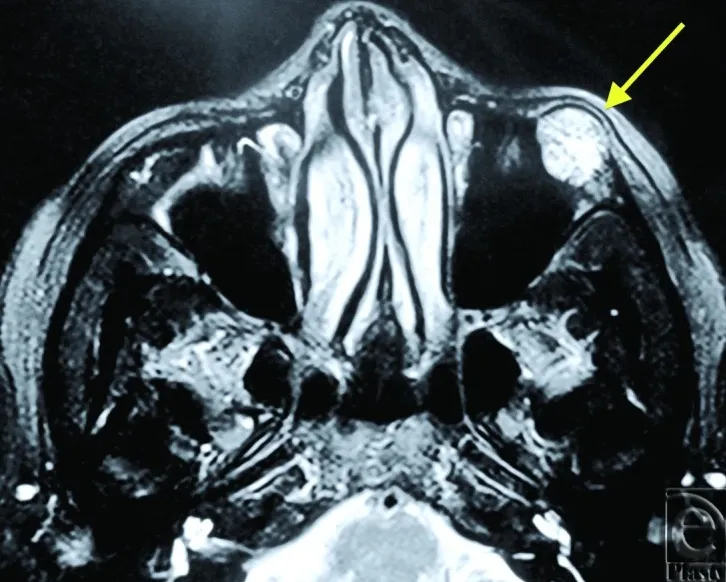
Axial MRI image of the infraorbital lesion.
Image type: radiology (mri)